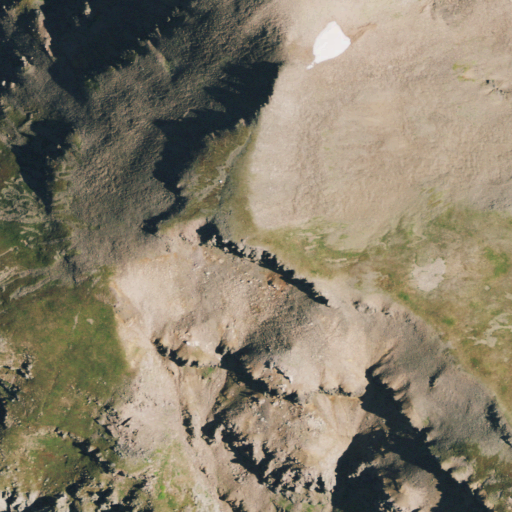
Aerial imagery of mountain in Colorado named Banded Peak containing barren land, grassland, herbaceous wetlands, and deciduous forest